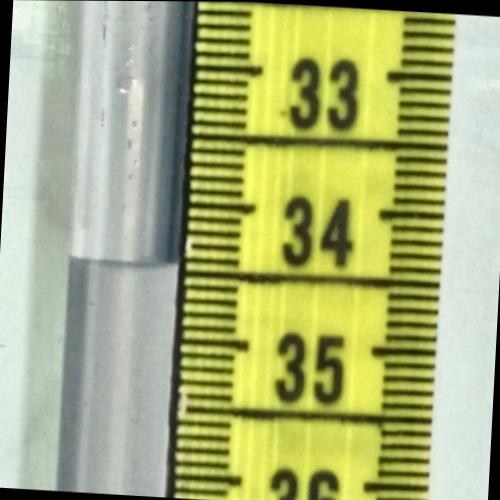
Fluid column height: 34.4 cm